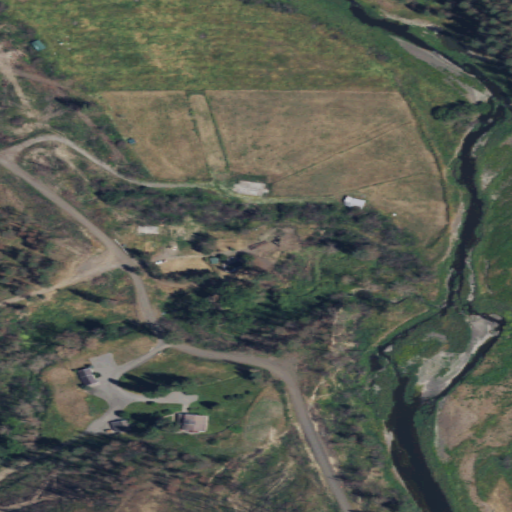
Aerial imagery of valley in Washington named Courtney Canyon containing grassland, woody wetlands, herbaceous wetlands, evergreen forest, open development, shrub, and low intensity development